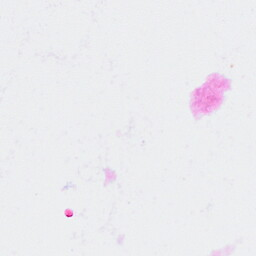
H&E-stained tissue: Breast